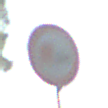
Verkehrszeichen: UeberholverbotKraftfahrzeuge
Umgebung: Outdoor, RoadRail
Tageszeit: MorningAfternoon
Wetter: Clear
Licht: Natural
Jahreszeit: NotSpecified
Kontrast: HighContrast